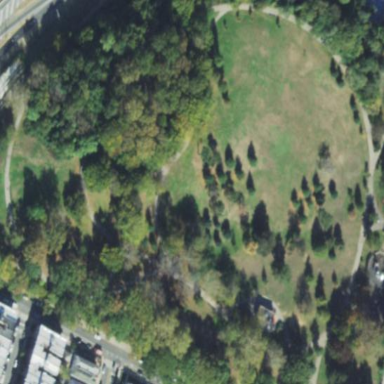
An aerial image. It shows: Park.